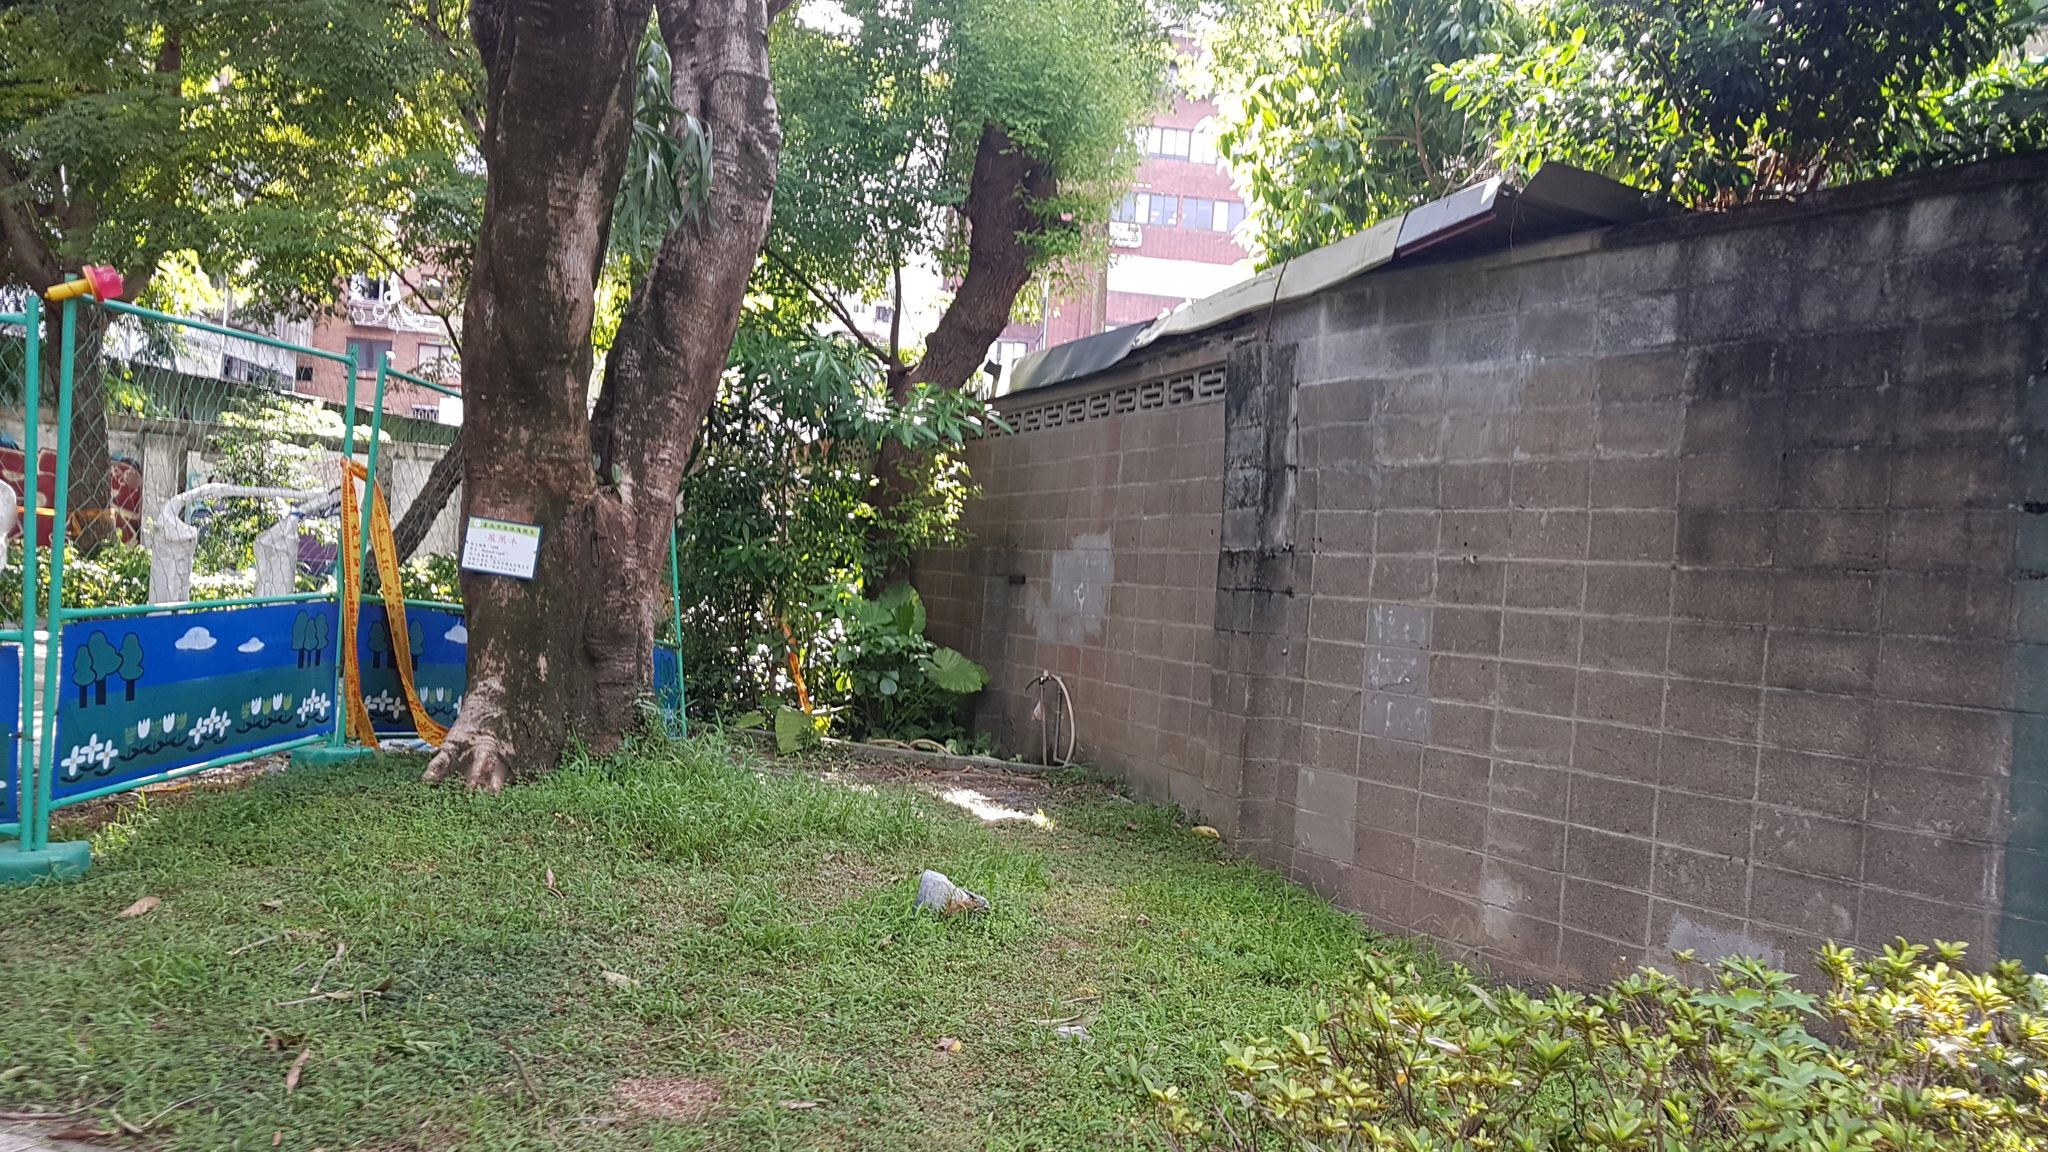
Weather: clear
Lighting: day
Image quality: slightly poor
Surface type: walking surface
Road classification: path, footway
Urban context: urban centre
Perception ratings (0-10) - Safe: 2.06, Lively: 1.74, Beautiful: 7.07, Boring: 2.28, Depressing: 3.87, Wealthy: 2.79